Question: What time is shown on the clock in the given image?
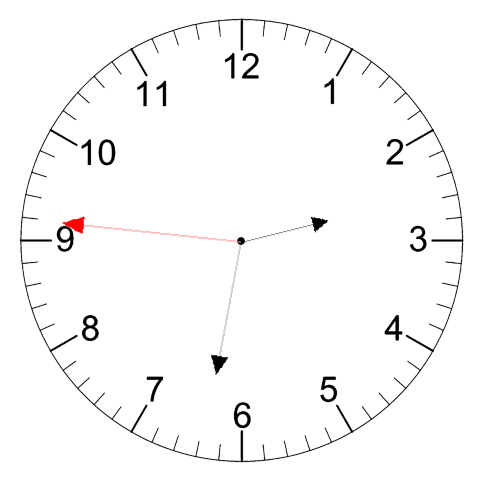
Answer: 02:31:46